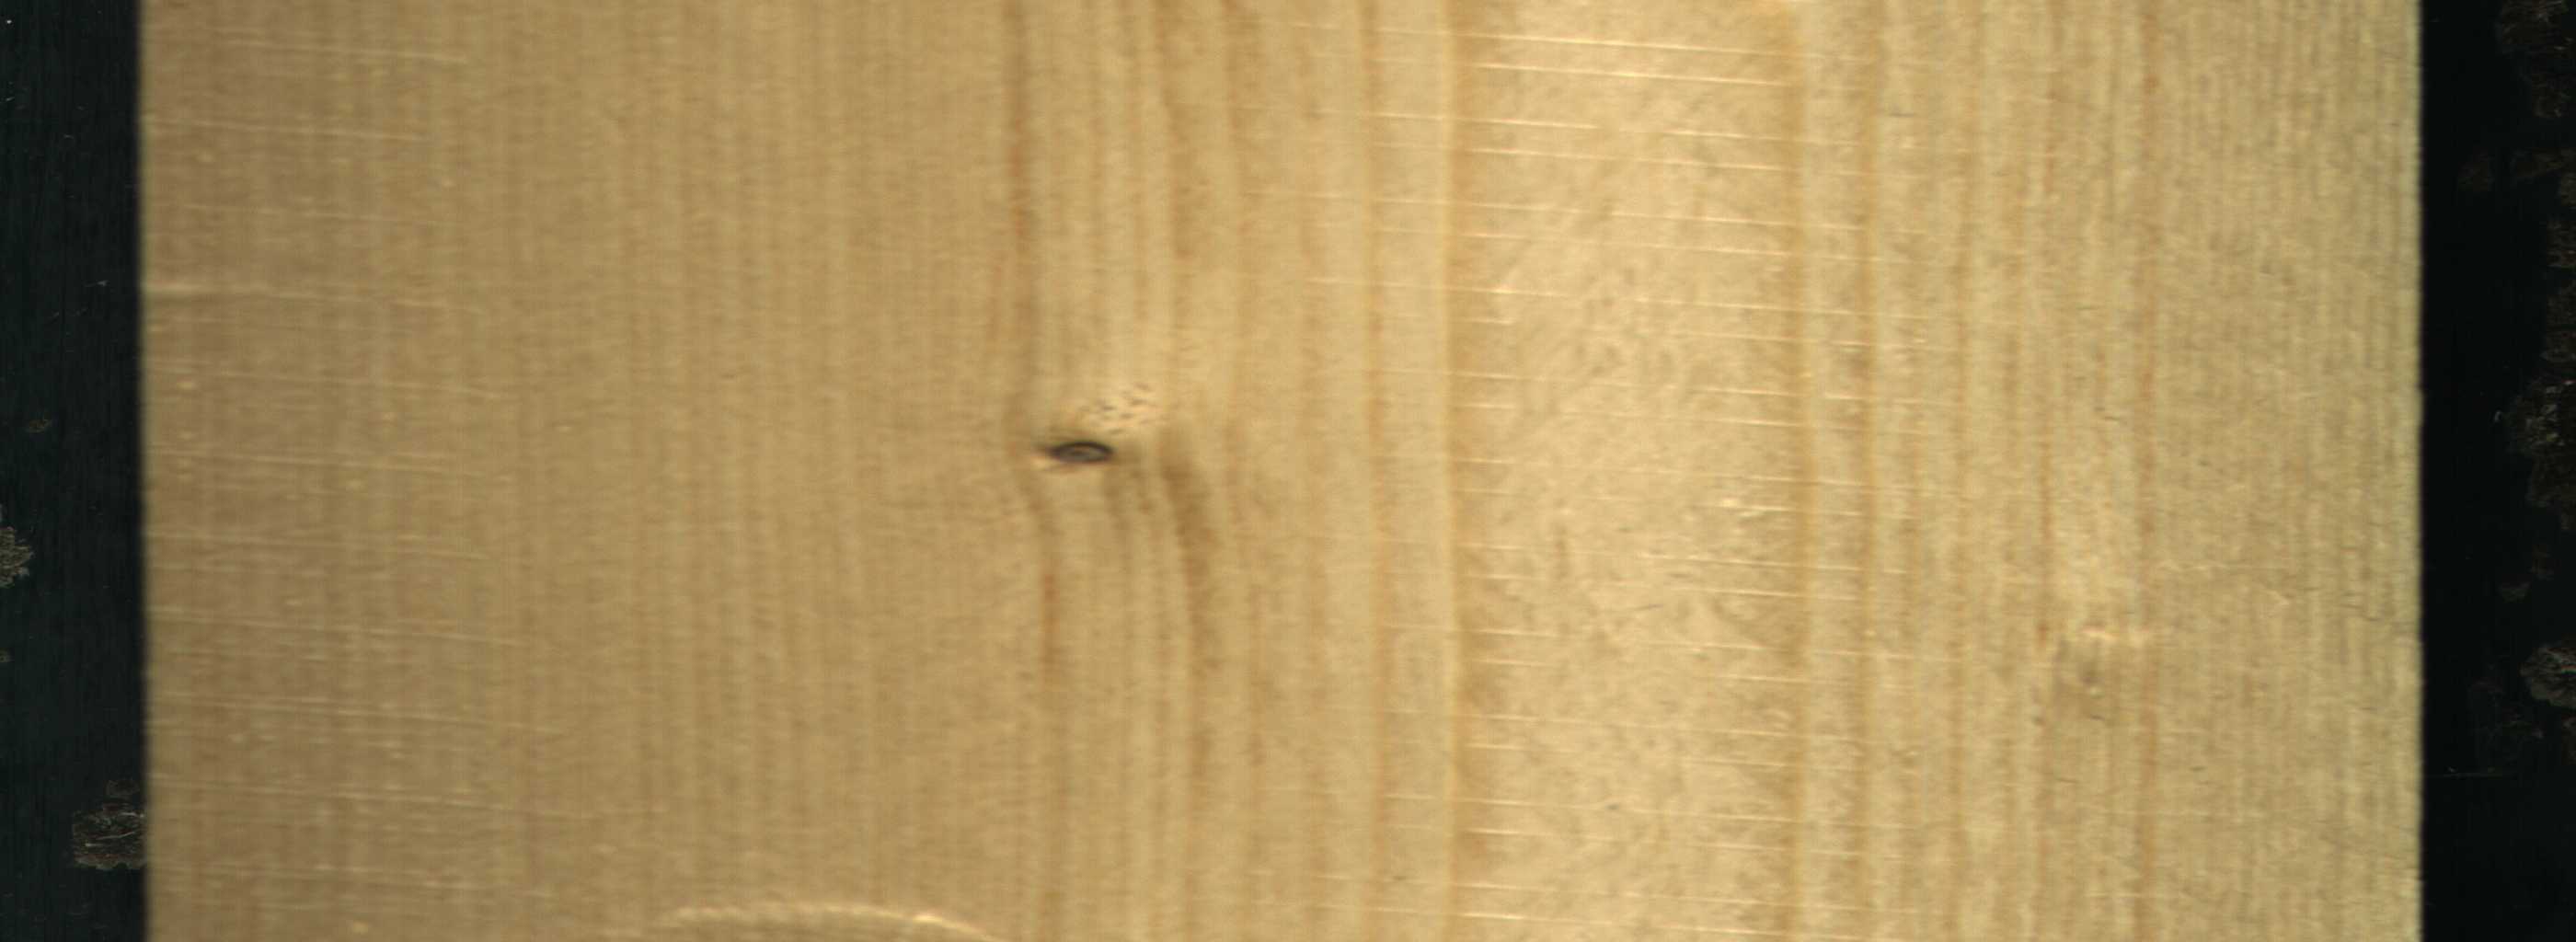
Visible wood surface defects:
Live_Knot